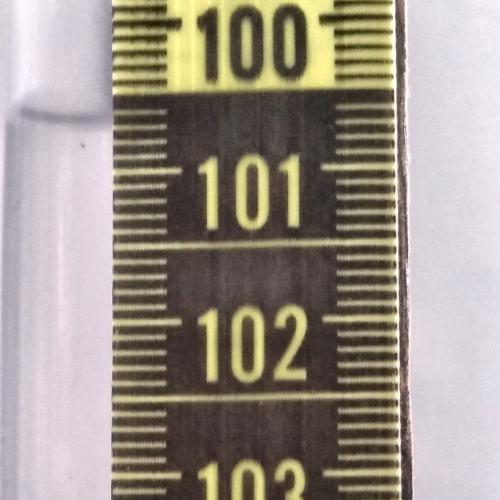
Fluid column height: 100.7 cm